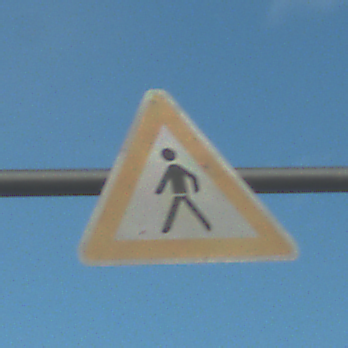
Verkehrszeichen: FussgaengerRechts
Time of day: MorningAfternoon
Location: Outdoor (Urban)
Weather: PartlyCloudy
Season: NotSpecified
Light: Natural